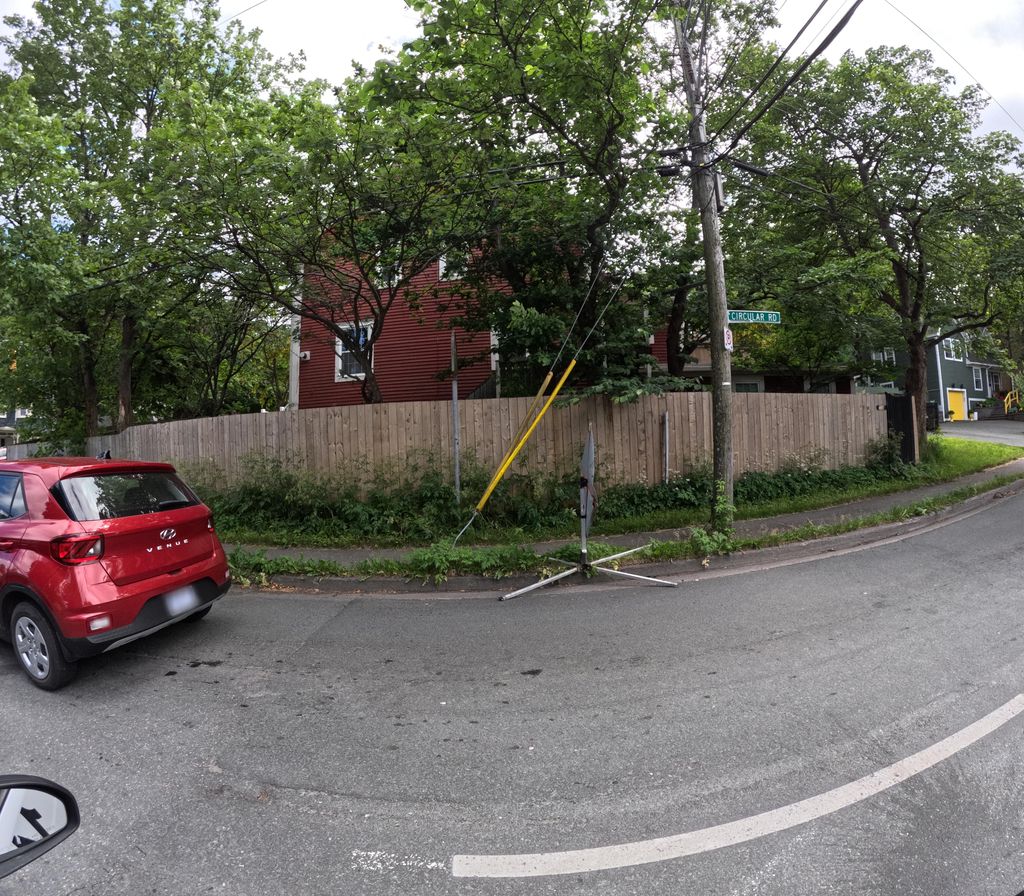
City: st_johns